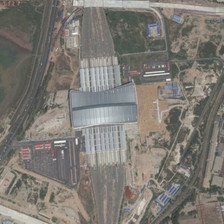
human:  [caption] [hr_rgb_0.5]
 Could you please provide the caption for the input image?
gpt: several buildings and many green plants are near a railway station .

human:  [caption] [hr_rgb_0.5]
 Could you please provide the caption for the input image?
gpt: several buildings and many green plants are near a railway station .

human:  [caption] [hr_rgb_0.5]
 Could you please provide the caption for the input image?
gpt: several buildings and many green plants are near a railway station .

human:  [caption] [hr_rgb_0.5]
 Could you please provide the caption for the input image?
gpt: several buildings and many green plants are near a railway station .

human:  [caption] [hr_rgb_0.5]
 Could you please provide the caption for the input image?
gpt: several buildings and many green plants are near a railway station .